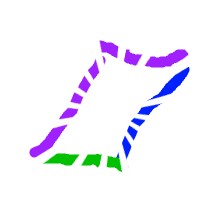
Shape: parallelogram